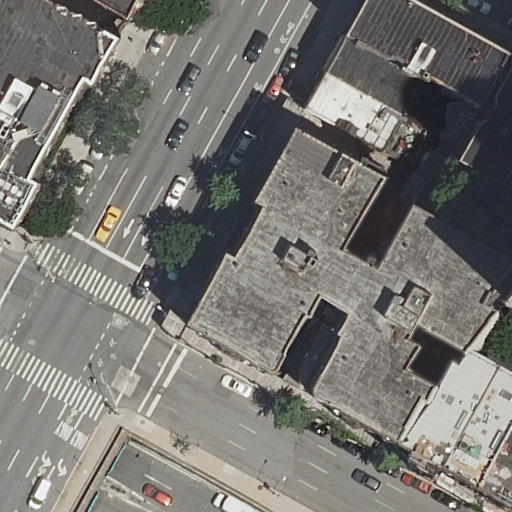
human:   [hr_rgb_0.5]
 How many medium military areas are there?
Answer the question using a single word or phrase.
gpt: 0

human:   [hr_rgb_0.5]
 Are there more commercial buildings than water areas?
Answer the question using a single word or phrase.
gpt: no

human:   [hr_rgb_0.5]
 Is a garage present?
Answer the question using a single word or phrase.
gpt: no

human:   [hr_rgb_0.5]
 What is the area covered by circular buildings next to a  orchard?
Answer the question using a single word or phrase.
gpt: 0m2

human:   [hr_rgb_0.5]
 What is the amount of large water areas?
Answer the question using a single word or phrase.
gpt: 0

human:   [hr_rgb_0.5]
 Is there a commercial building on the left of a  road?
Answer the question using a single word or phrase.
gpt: no

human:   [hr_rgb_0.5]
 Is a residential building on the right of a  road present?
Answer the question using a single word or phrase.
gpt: yes

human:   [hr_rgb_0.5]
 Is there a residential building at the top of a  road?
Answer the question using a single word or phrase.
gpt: yes

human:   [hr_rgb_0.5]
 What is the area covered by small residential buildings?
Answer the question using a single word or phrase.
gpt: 94m2

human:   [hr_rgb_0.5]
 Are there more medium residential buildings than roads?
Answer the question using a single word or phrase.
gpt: no

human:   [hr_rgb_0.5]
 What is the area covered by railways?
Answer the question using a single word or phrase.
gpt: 0m2

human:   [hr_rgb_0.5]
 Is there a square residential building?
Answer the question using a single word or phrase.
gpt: no

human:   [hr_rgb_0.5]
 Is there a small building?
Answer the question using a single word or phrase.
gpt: yes

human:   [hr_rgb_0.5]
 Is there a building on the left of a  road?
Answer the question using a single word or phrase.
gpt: yes

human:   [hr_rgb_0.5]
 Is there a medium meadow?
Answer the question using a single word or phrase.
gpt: no

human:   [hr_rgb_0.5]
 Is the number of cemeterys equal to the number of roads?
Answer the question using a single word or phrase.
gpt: no

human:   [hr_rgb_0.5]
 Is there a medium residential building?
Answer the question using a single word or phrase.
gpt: yes

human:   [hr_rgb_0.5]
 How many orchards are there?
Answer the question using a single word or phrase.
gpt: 0

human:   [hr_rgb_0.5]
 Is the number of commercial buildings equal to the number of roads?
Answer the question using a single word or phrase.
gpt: no

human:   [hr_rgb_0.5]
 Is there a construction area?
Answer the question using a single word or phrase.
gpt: no

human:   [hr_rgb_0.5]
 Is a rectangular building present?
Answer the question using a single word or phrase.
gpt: yes

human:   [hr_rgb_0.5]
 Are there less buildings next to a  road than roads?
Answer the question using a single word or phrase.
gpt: yes

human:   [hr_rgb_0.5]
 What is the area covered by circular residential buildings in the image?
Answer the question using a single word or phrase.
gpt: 0m2

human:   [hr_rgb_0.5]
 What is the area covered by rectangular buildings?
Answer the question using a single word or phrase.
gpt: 517m2

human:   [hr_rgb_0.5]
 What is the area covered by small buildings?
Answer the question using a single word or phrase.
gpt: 94m2

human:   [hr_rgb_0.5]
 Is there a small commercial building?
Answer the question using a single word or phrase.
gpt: no

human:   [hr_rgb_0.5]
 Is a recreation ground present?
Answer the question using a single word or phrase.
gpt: no

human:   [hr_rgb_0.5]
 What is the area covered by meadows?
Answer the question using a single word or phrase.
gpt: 0m2

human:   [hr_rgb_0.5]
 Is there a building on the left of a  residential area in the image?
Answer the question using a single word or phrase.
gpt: no

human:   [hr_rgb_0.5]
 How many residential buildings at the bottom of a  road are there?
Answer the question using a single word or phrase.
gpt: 5

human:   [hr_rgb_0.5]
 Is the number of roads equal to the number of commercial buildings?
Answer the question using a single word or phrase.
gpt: no

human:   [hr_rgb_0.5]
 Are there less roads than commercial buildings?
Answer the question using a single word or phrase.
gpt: no

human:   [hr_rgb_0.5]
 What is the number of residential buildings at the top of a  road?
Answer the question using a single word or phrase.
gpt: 12

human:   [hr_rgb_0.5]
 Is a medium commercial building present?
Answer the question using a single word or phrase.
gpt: no

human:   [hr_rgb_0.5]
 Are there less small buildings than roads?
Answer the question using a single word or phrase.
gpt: yes

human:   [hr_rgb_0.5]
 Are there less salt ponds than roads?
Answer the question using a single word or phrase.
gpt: yes